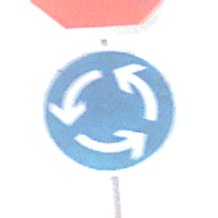
Verkehrszeichen: Kreisverkehr
Zusatzzeichen oben: Stop
Umgebung: Outdoor, Nature
Tageszeit: MorningAfternoon
Wetter: Overcast
Licht: Natural
Jahreszeit: NotSpecified
Kontrast: LowContrast